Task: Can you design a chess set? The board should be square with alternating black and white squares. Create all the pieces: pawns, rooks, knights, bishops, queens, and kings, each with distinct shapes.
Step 3219:
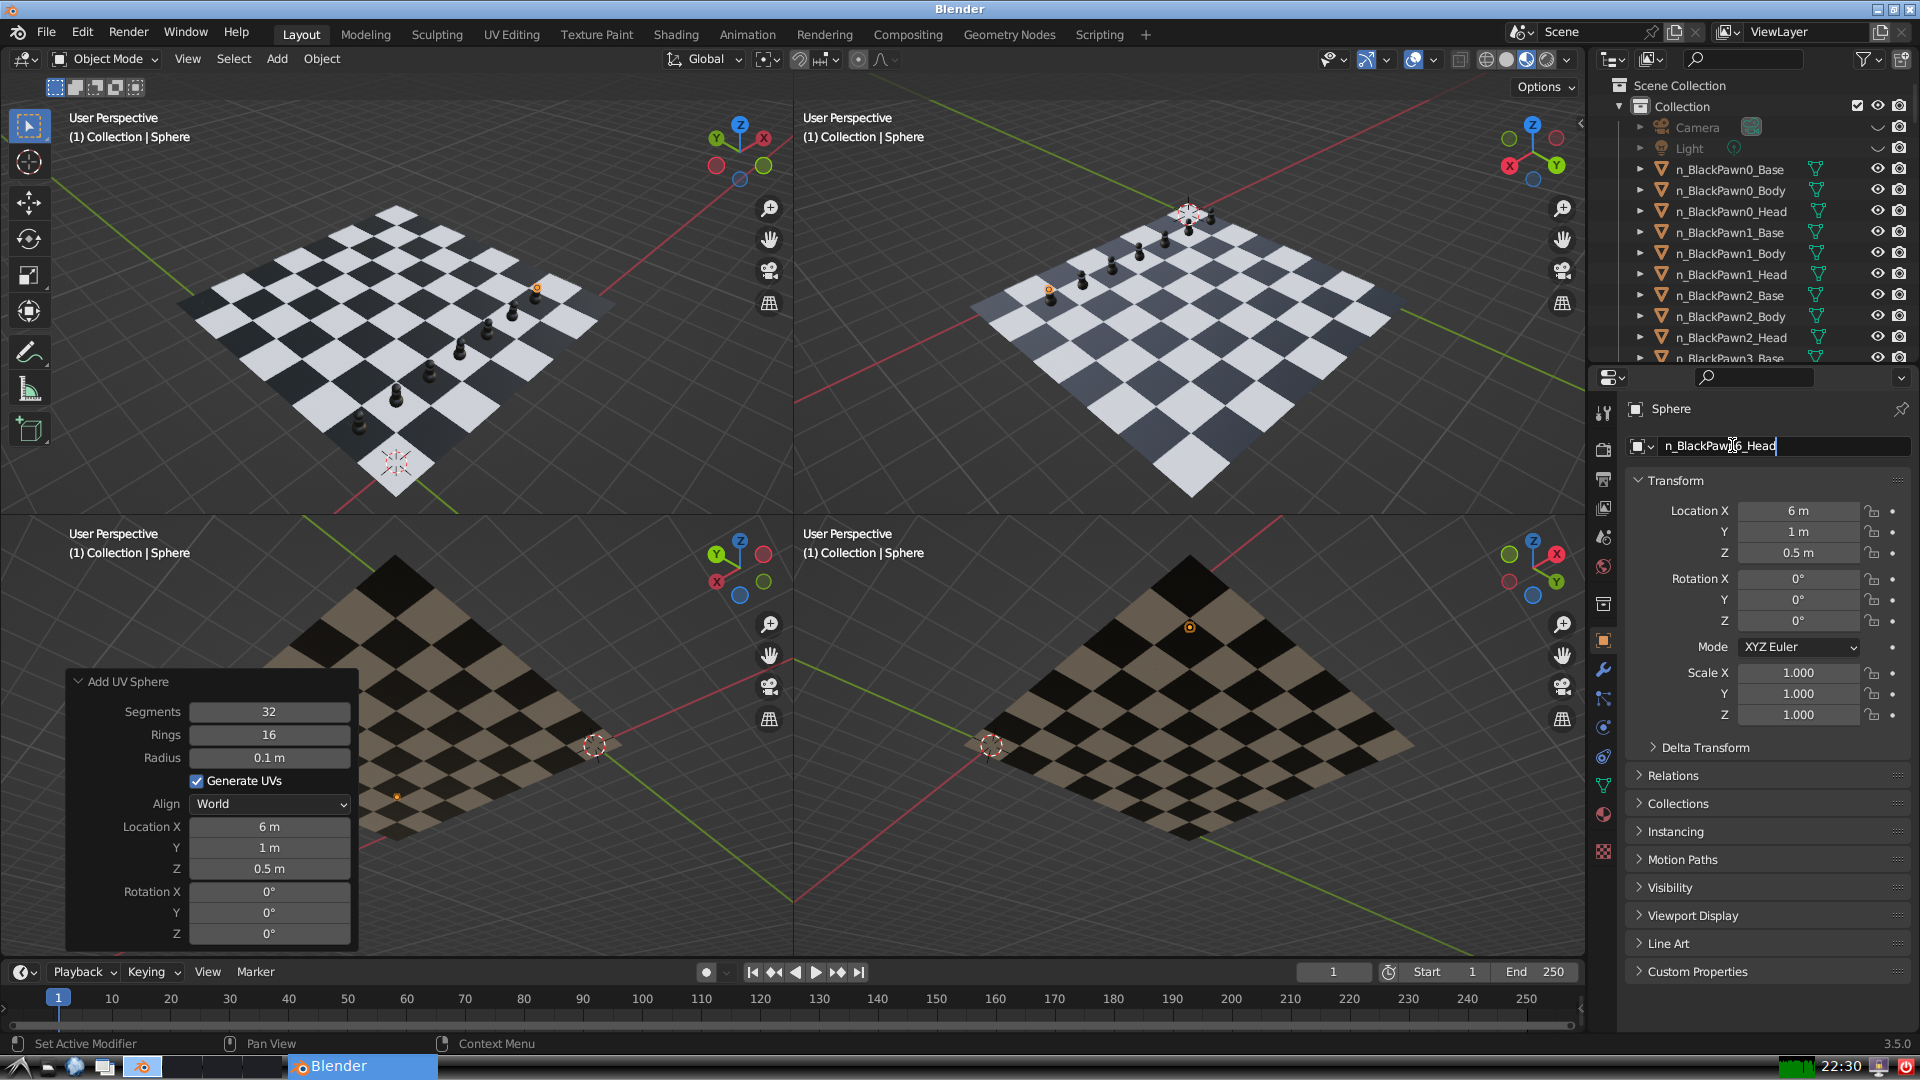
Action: {"key_press": ['Return']}